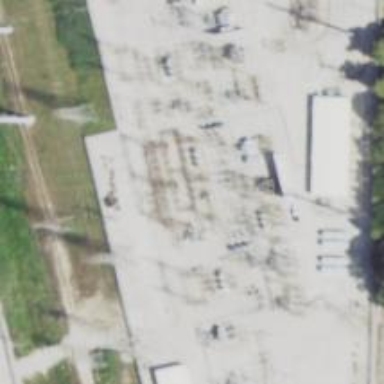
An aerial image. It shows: Switch used for power control.